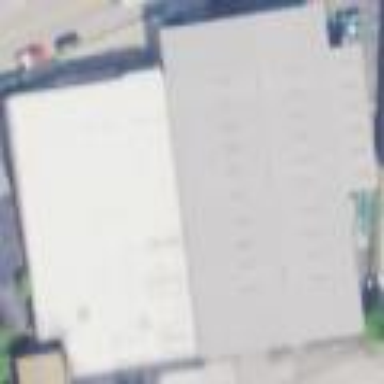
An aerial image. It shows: Hardware shop located inside building.